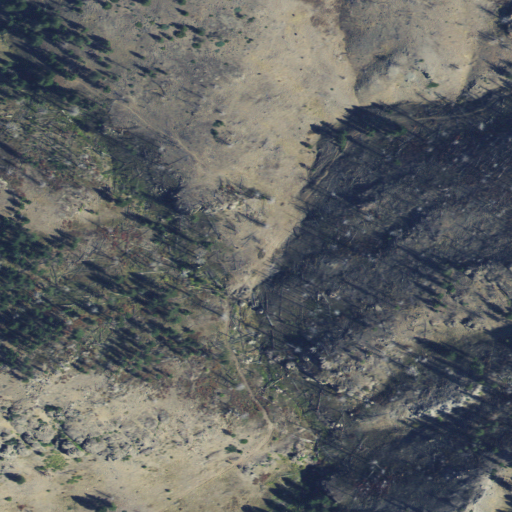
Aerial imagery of valley in Montana named Trail Draw containing shrub, grassland, and evergreen forest